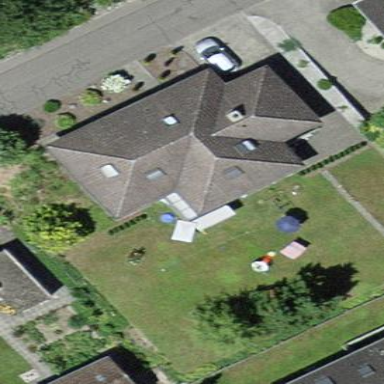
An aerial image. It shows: Building with tile roof.